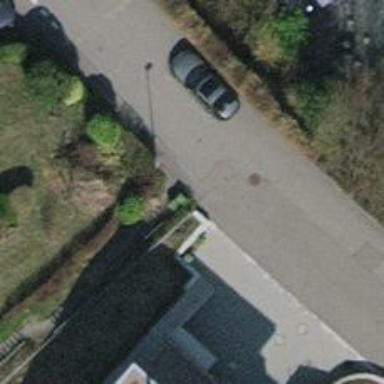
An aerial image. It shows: Sidewalk along the footway.